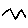
Label: zigzag